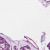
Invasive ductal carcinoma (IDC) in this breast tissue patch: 1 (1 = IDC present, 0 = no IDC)